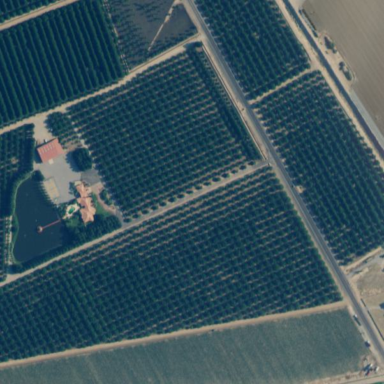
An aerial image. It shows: Orchard.